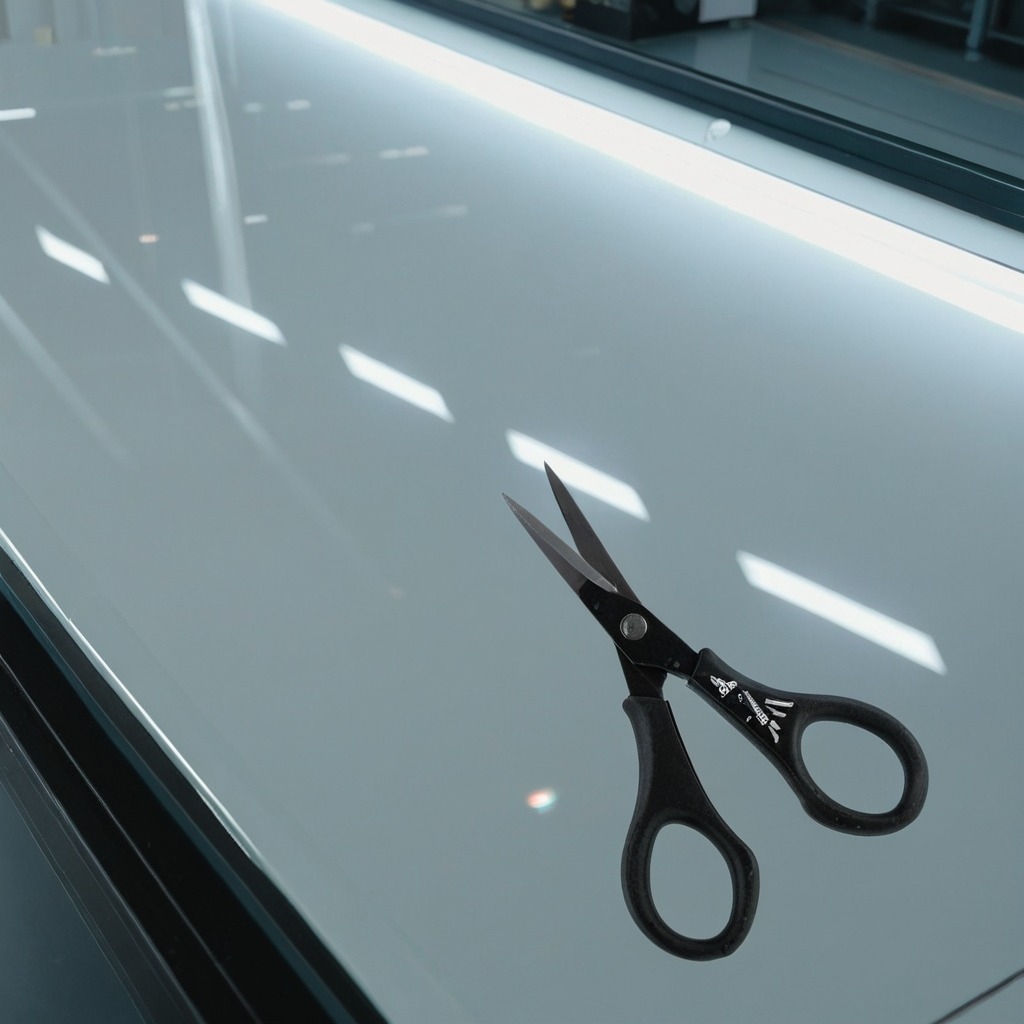
A scissor lies on the table.